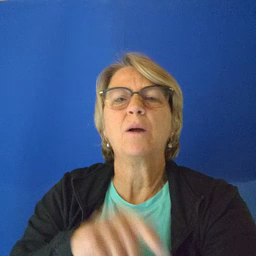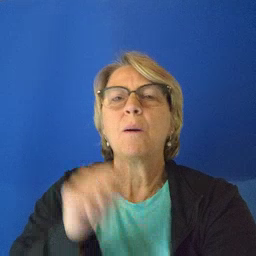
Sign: dirty